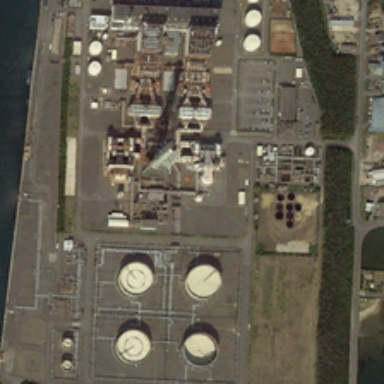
Many storage tanks are in a factory near a river .